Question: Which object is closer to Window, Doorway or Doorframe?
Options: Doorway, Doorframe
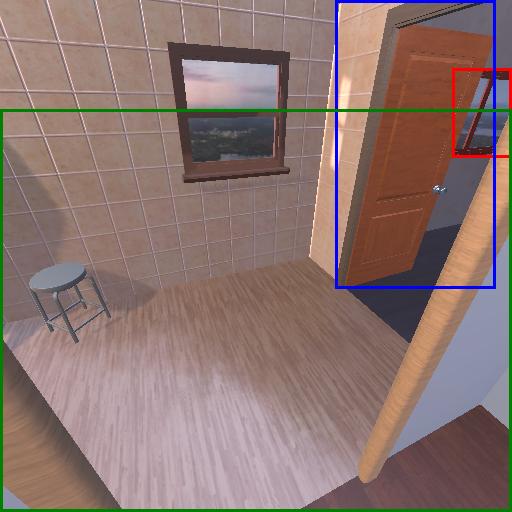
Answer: Doorway